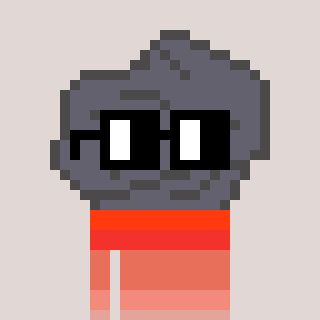
a pixel art character with square black glasses, a rock-shaped head and a orange-colored body on a warm background